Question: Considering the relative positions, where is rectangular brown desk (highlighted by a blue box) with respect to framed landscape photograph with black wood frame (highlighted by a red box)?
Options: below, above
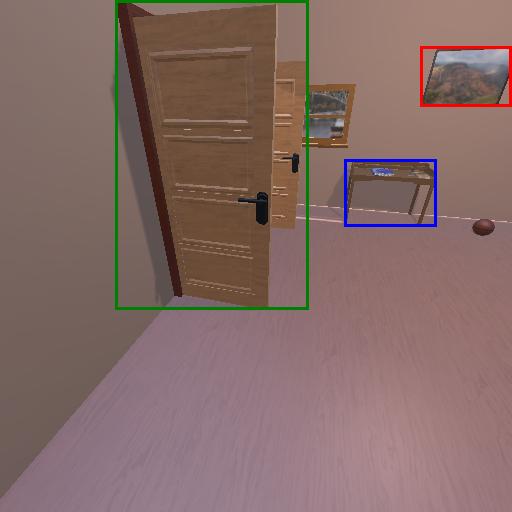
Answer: below